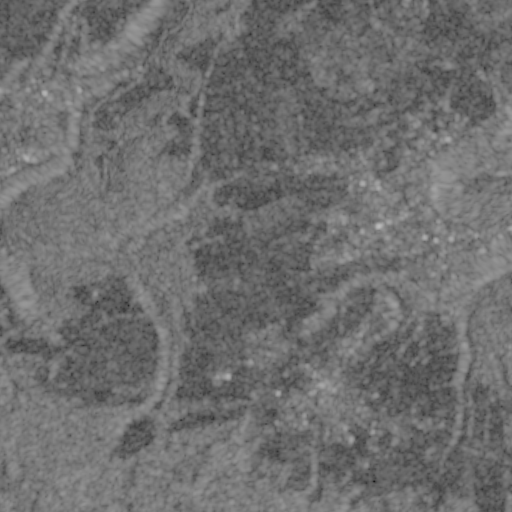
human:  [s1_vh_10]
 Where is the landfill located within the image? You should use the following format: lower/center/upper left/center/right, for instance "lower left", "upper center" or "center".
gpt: The landfill is located in the upper left of the image.
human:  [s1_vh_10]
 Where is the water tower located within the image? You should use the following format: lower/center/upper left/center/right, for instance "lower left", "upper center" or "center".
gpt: The water tower is located in the center right of the image.
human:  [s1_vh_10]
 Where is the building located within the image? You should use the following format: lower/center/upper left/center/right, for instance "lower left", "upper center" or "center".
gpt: There is no building in the image.

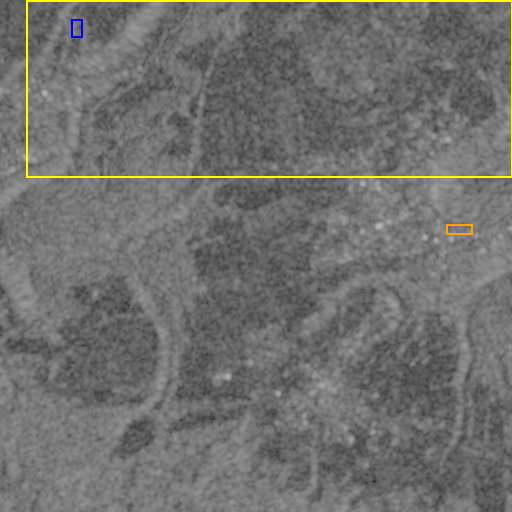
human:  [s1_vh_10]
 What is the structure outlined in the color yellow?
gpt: The structure outlined in yellow is a crop field.
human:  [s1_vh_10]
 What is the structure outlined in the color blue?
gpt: The structure outlined in blue is a landfill.
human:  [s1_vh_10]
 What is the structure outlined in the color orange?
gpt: The structure outlined in orange is a park.
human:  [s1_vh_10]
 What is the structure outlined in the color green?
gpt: There is no green outline.